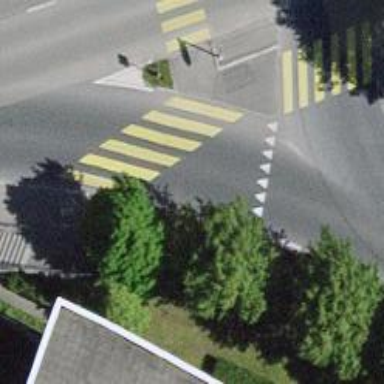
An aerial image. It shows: Marked road crossing.